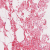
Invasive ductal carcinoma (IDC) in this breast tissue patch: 0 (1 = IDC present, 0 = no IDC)